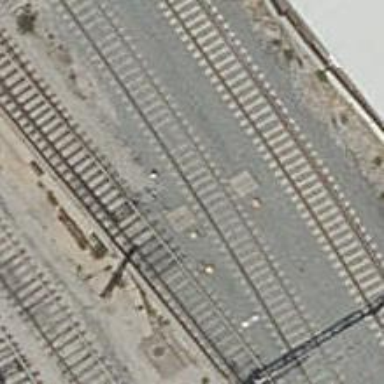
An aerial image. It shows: Rail yard with electrified contact lines for the trains.